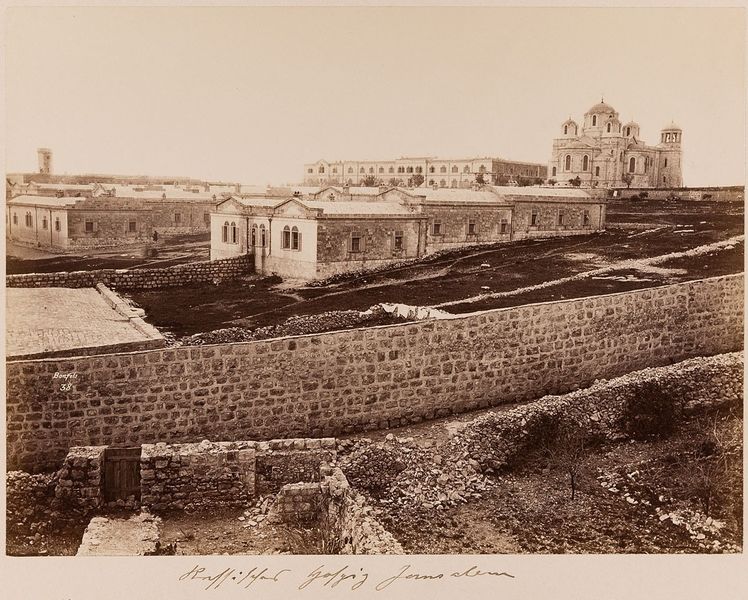
Titel: Russisches Hospiz Jerusalem
Künstler: Félix Bonfils
Standort: Hamburg
Institution: Museum für Kunst und Gewerbe Hamburg
Schlagwörter: zaun, kirche, mauer, foto, fotografie, photographie, photo, karton, krankenhaus, hospital, palisade, aussenbau, albumin, lichtbild, reisefotografie, historische, schwarzweißpositivverfahren, silbersalzverfahren, schwarzweißfotografie, gebäude, örtlichkeit, straße, stätte, reisephotographie, albuminpapier, dreifaltigkeitskathedrale